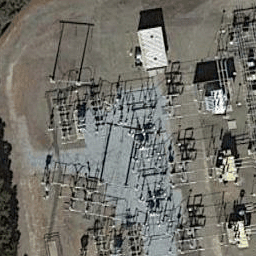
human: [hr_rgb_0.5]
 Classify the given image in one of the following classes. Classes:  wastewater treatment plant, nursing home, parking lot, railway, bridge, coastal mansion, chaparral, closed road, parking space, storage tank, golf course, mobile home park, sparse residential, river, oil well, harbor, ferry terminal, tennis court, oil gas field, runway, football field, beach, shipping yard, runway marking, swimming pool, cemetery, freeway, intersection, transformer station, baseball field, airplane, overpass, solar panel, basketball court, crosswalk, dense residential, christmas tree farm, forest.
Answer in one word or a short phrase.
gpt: transformer station